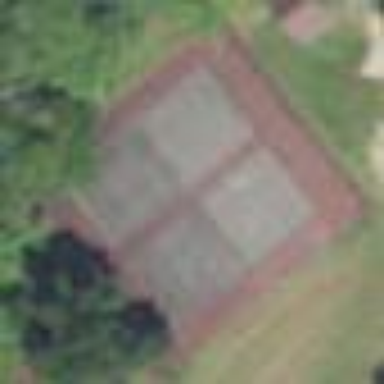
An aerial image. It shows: Tennis court on pitch designated for leisure land.